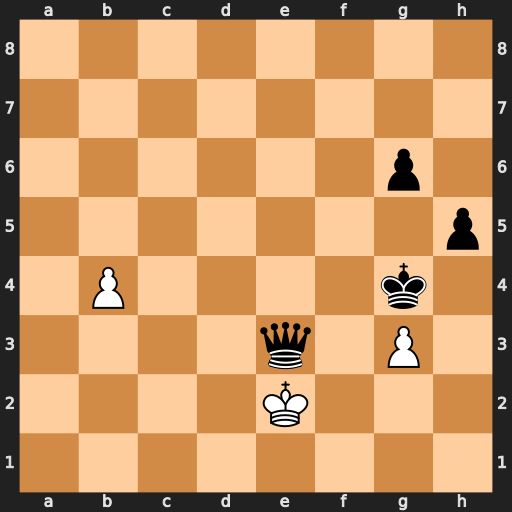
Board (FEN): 8/8/6p1/7p/1P4k1/4q1P1/4K3/8
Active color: w
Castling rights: -
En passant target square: -
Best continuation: Kxe3 Kf5 b5 Ke5 b6